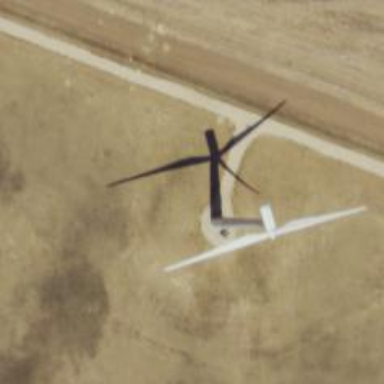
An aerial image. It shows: Wind generator powered by horizontal axis wind turbine.